Question: I use this code to set up the UI frame:
'''
PFLogInViewController *logInViewController = [[PFLogInViewController alloc] init];
[logInViewController setDelegate:self]; // Set ourselves as the delegate
// Create the sign up view controller
logInViewController.fields = PFLogInFieldsFacebook;
// Present the log in view controller
[self presentViewController:logInViewController animated:YES completion:NULL];
[logInViewController.logInView setBackgroundColor:[UIColor colorWithPatternImage:[UIImage imageNamed:@"facebookreg.png"]]];
[logInViewController.logInView setLogo:[[UIImageView alloc] initWithImage:[UIImage imageNamed:@"joychain.png"]]];
'''

why there shows 4 facebookreg.png instead of 1 on the screen?
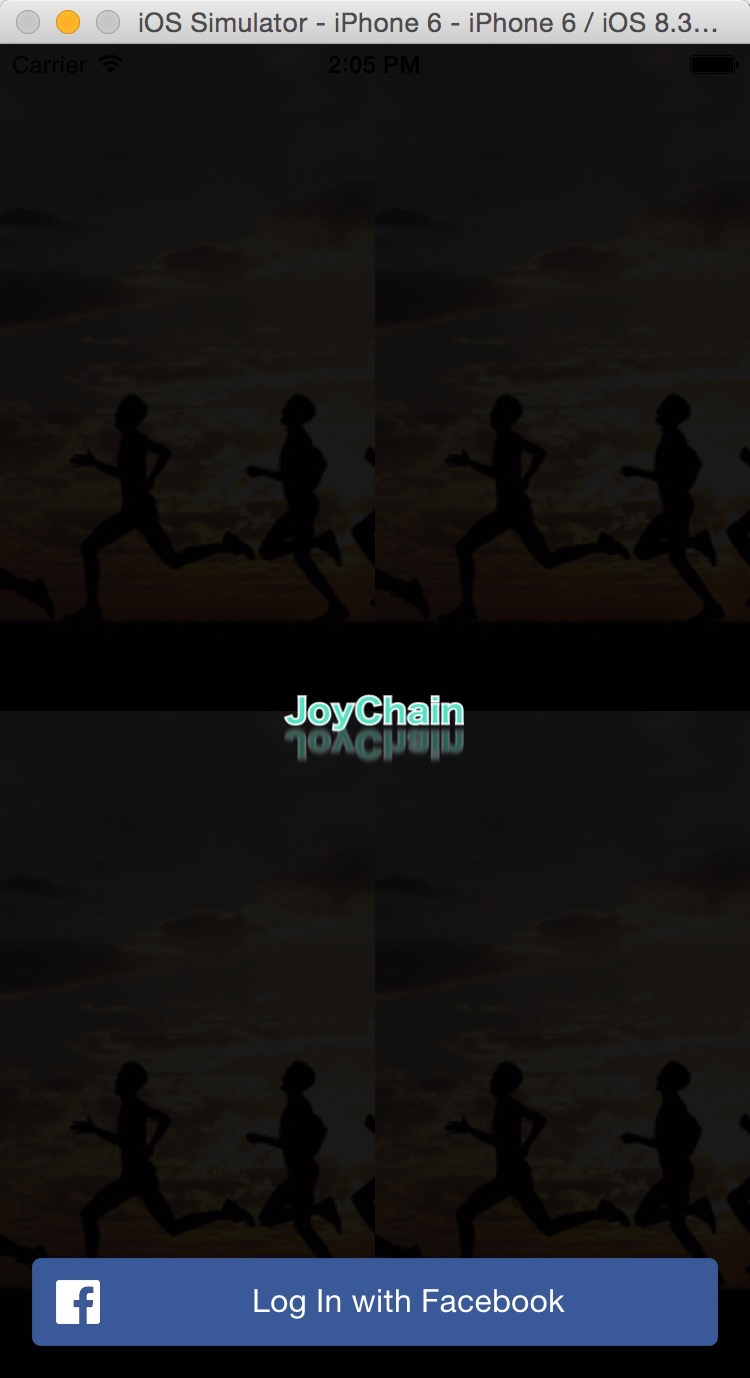
Answer: Try this line:
'''
logInViewController.logInView.layer.contents = (id)[UIImage imageNamed:@"facebookreg.png"].CGImage;
'''
Hope this works for you.